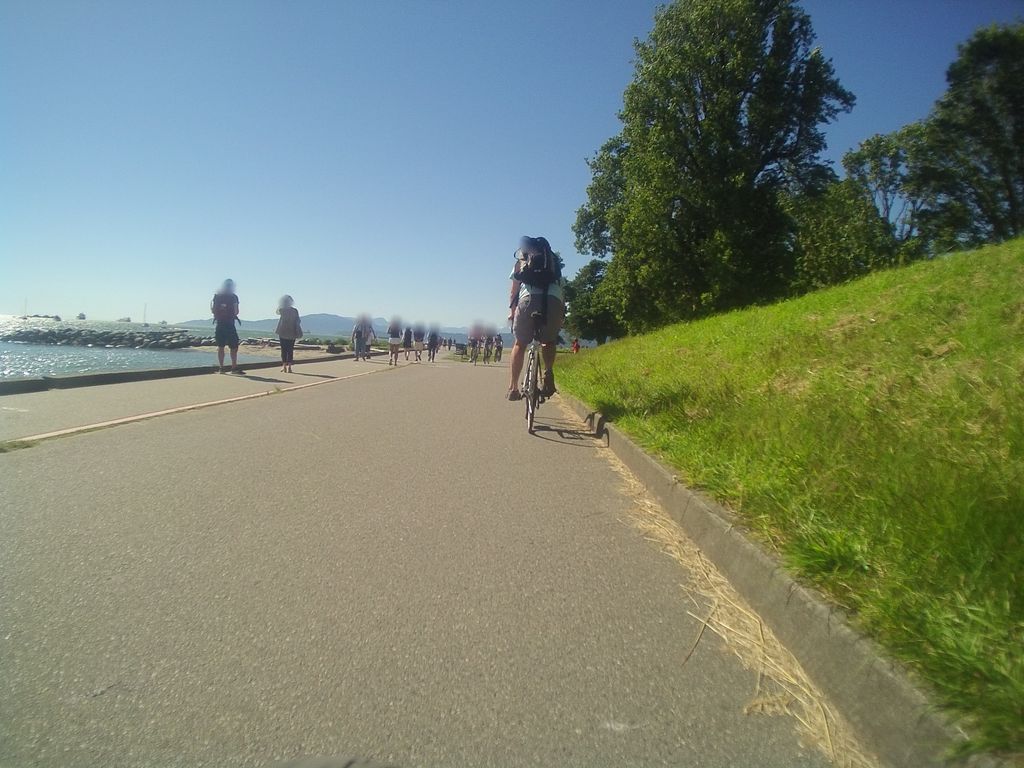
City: vancouver